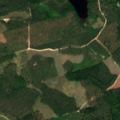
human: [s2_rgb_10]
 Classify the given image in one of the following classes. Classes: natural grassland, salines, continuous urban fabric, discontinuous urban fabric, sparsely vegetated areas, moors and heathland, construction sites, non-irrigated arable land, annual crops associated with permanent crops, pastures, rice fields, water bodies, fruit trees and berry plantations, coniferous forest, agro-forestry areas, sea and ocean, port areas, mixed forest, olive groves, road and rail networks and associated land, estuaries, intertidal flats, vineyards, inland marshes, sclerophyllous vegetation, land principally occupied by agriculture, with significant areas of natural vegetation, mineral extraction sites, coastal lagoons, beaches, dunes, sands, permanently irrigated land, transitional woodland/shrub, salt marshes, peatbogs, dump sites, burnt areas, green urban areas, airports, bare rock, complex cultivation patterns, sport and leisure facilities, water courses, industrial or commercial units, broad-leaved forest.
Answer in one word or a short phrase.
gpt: coniferous forest, water bodies